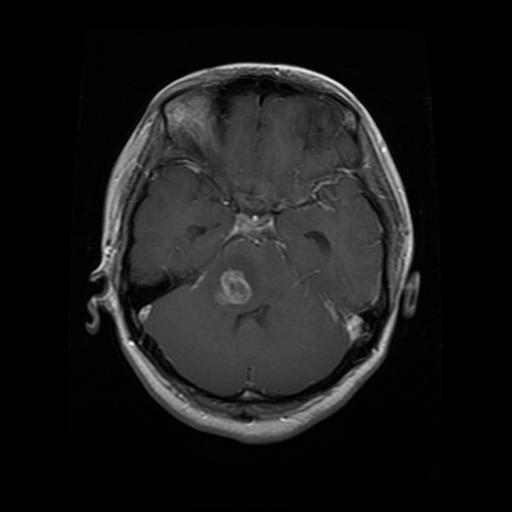
Label: glioma